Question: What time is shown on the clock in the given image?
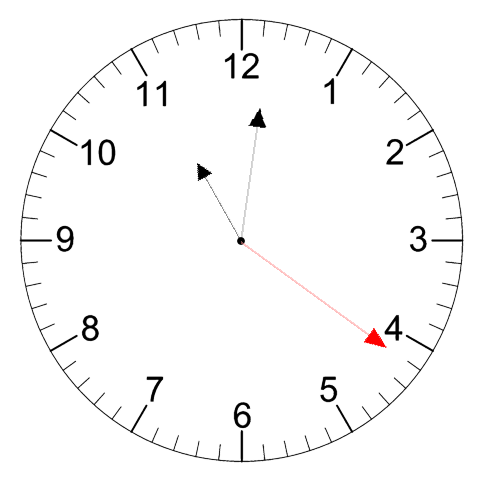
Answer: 11:01:21